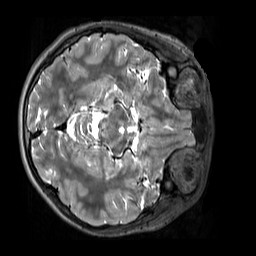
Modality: T2w
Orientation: axial
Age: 10
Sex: male
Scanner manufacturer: siemens
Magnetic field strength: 3 T
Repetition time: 3.2 s
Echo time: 0.408 s